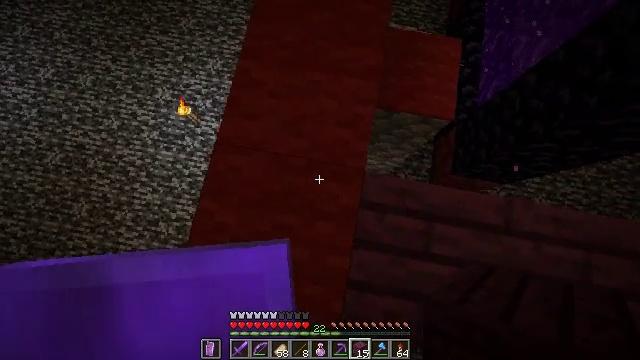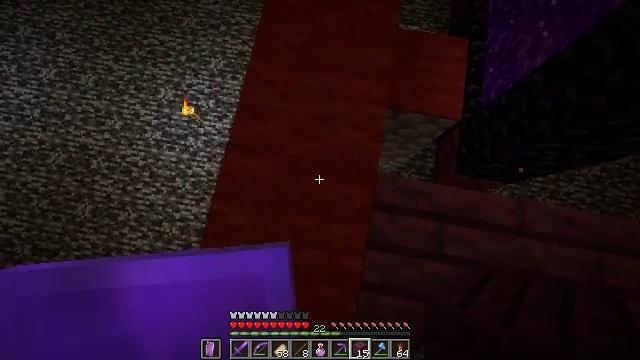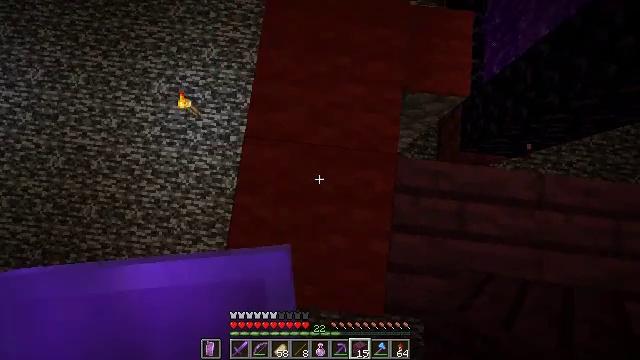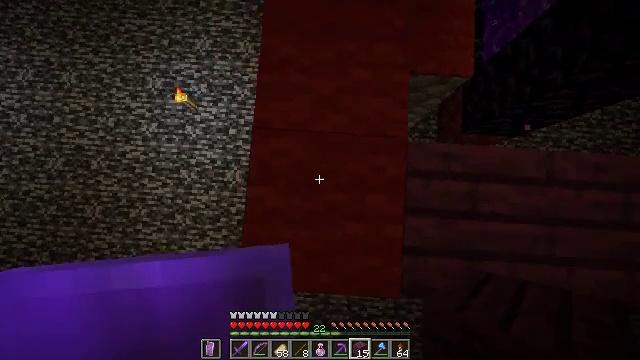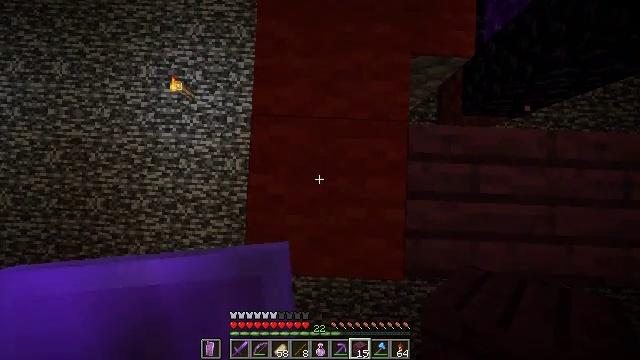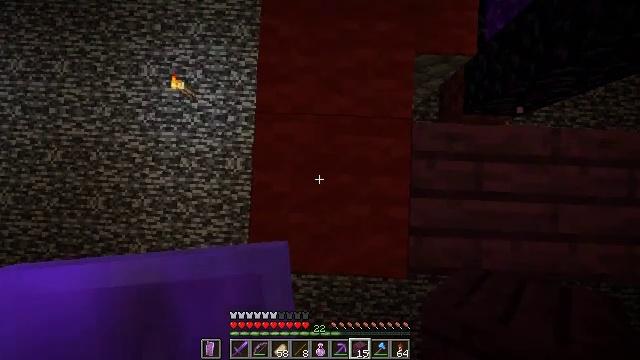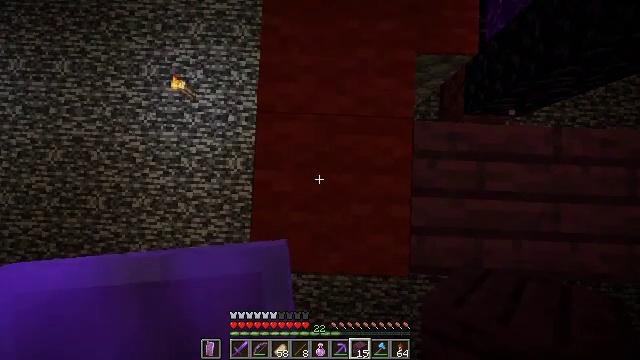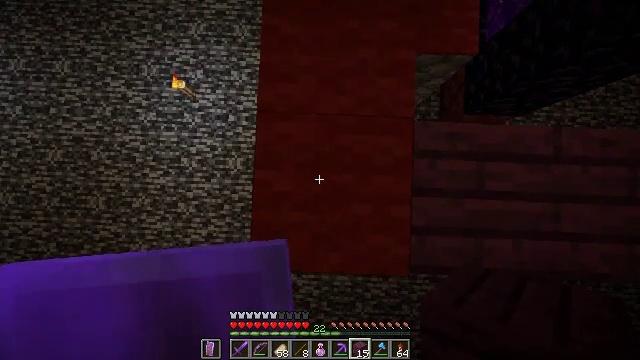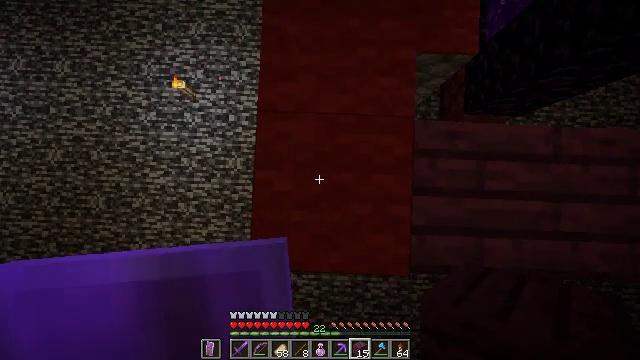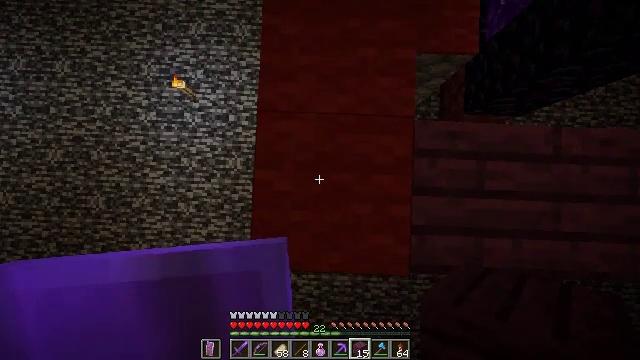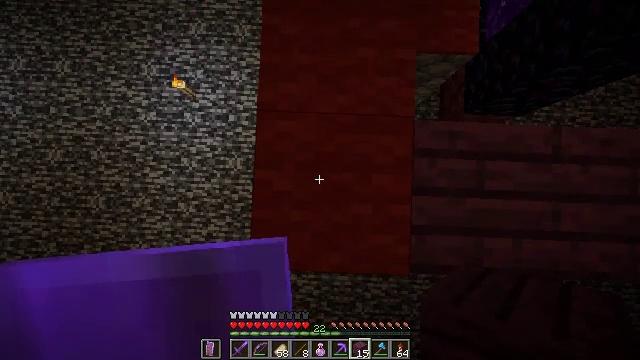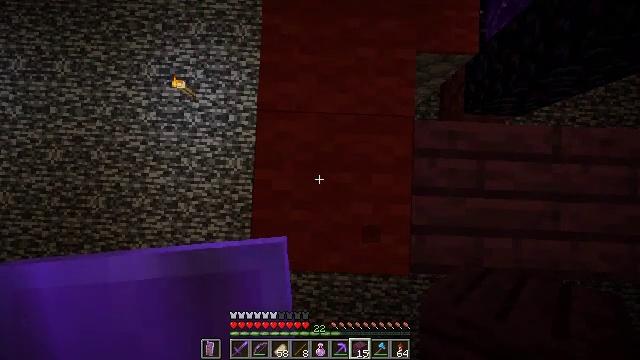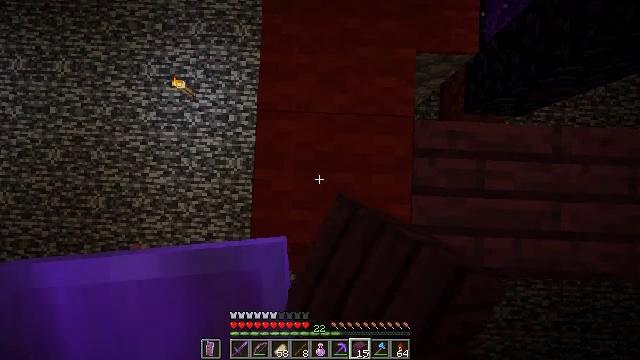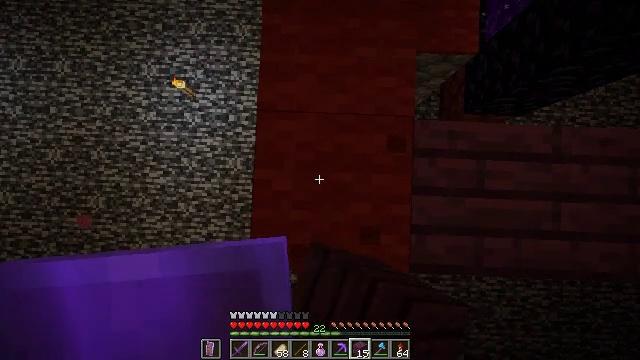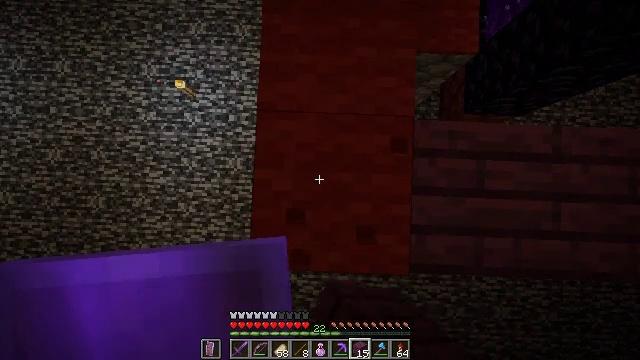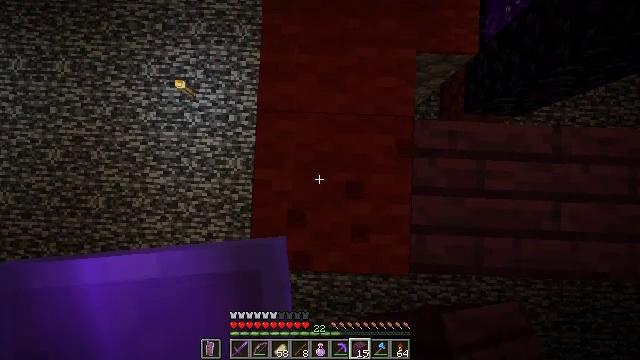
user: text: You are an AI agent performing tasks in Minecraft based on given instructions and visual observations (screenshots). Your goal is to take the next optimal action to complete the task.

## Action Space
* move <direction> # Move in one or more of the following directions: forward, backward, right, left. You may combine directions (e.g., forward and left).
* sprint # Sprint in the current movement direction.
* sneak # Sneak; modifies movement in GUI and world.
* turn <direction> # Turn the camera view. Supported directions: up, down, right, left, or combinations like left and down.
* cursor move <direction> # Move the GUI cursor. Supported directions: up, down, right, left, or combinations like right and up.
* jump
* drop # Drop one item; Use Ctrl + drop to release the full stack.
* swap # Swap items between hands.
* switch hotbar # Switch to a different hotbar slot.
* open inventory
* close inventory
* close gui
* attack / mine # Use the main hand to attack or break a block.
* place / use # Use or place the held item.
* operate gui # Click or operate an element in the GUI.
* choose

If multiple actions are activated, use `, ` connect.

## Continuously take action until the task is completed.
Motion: motion action
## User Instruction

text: Remove the red carpet to clear space.
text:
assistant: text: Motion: move left
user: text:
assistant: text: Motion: turn right and down
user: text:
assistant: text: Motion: turn right and down
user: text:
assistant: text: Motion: turn right and down
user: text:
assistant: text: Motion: no_op
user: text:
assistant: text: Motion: no_op
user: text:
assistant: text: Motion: no_op
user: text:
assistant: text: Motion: no_op
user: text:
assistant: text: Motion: no_op
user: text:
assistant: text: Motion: no_op
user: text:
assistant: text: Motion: attack / mine
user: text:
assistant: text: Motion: attack / mine
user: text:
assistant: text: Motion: attack / mine
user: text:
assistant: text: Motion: attack / mine
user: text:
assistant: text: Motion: attack / mine
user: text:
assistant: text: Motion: no_op
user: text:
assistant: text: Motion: no_op
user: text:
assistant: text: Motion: no_op
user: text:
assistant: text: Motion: no_op
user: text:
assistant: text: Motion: no_op
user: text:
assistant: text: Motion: no_op
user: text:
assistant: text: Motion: no_op
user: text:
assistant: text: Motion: attack / mine
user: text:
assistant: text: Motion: attack / mine
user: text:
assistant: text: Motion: attack / mine
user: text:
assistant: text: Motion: attack / mine
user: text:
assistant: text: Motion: attack / mine
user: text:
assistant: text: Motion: attack / mine
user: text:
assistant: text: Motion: attack / mine
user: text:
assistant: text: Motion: attack / mine